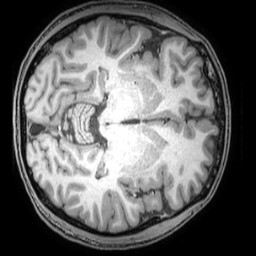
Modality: T1w
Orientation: axial
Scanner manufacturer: philips
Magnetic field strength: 3 T
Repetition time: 0.008 s
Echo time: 0.0035 s